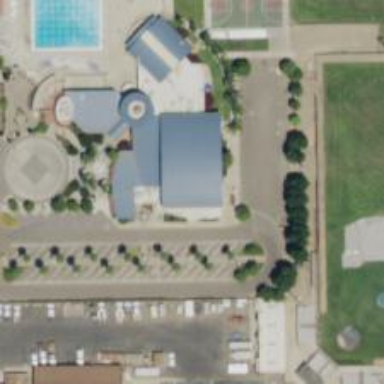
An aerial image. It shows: Civic building serving as community center.